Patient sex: M
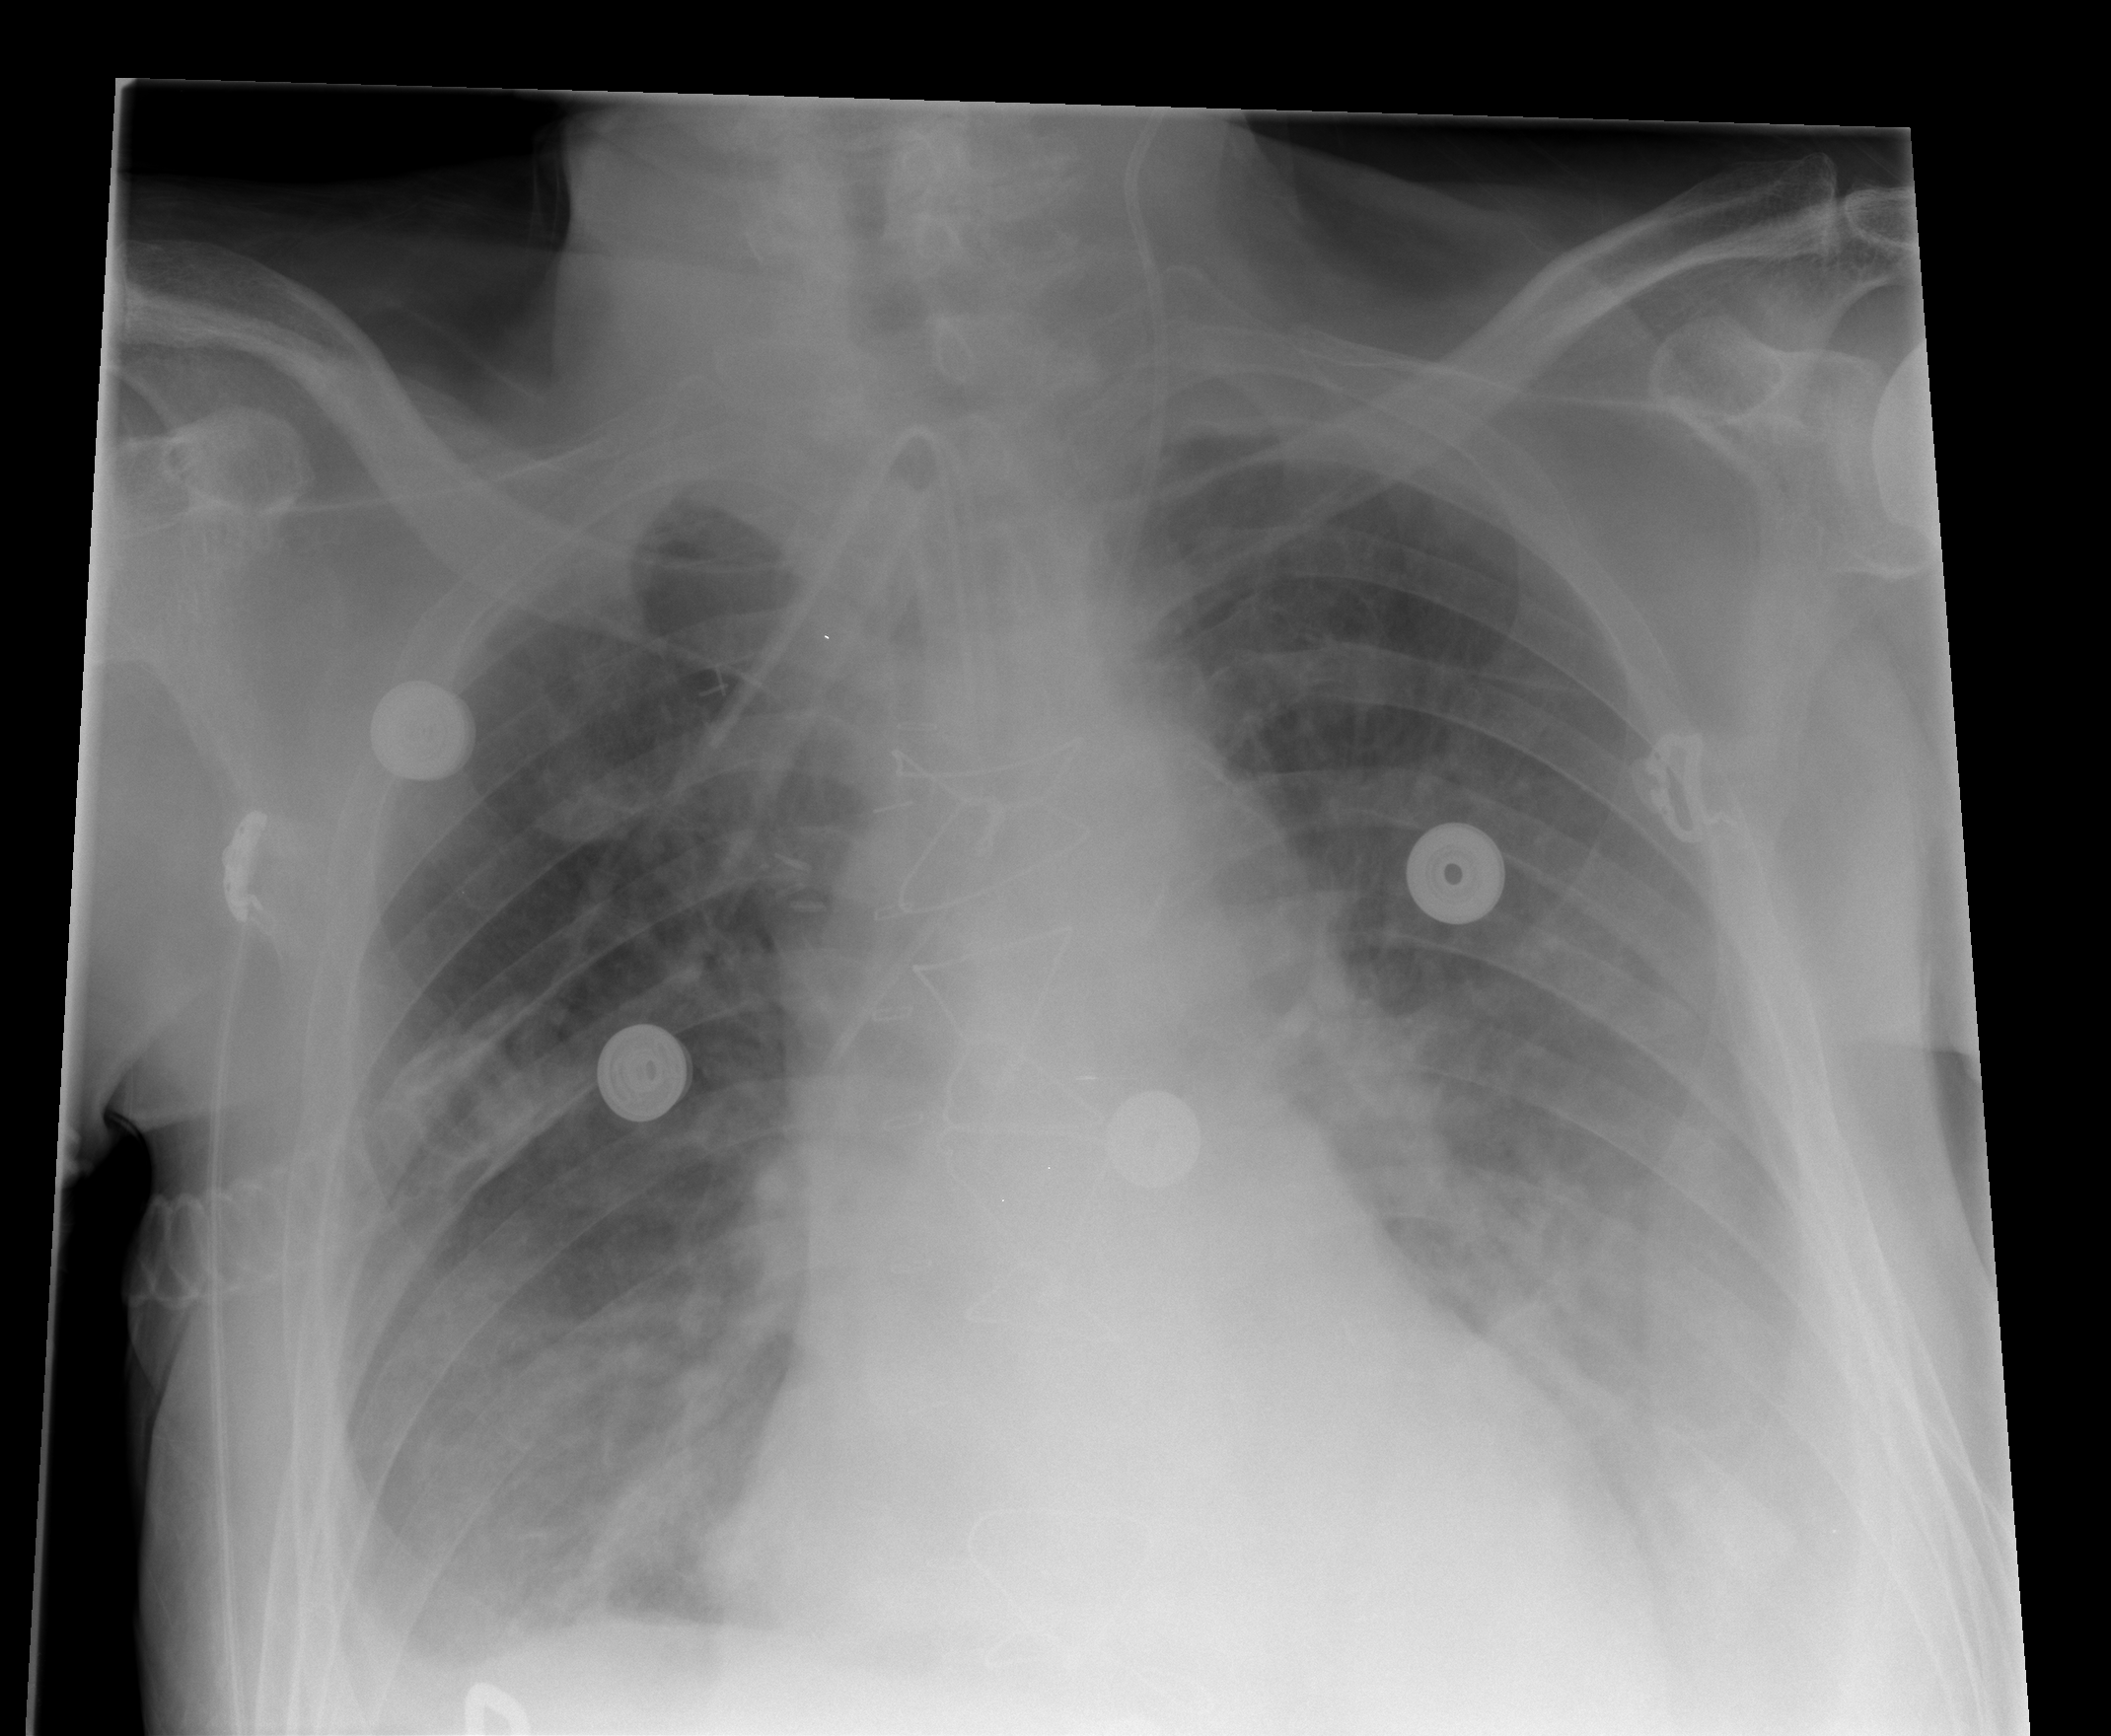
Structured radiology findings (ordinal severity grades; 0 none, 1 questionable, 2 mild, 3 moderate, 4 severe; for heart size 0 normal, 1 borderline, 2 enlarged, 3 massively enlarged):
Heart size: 0
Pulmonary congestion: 0
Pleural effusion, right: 2
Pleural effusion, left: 2
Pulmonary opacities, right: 0
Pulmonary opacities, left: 0
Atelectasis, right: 2
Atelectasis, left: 2